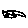
Label: fish